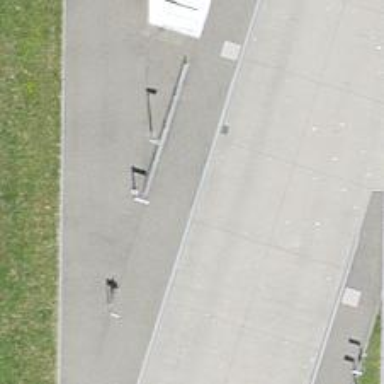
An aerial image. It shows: Platform for public transport on the road.